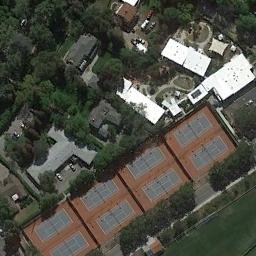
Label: tennis_court